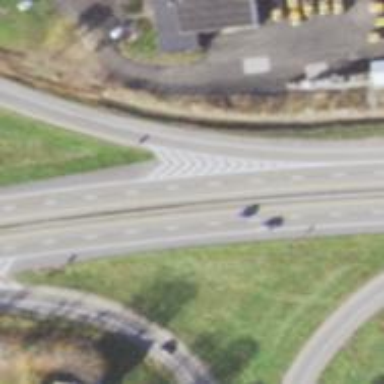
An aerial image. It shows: Asphalt motorway.